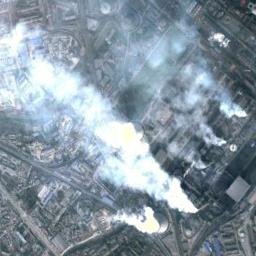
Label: thermal_power_station